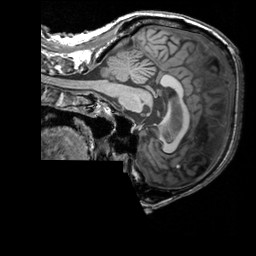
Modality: T1w
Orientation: sagittal
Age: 75
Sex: male
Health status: healthy
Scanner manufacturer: siemens
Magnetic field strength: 3 T
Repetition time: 2.3 s
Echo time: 0.00303 s